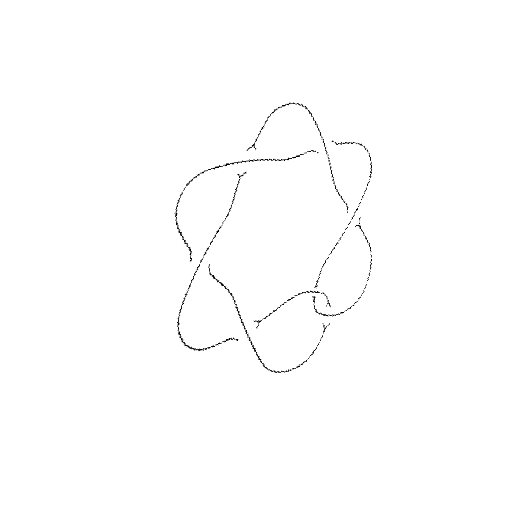
Crossing number: 7